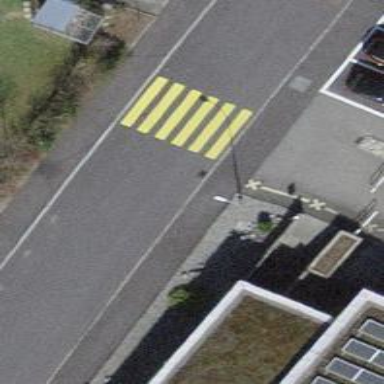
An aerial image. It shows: Kerb serving as barrier.